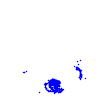
Particle: electron